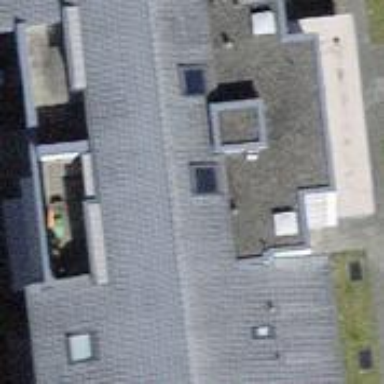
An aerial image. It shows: Building with tiled roof.